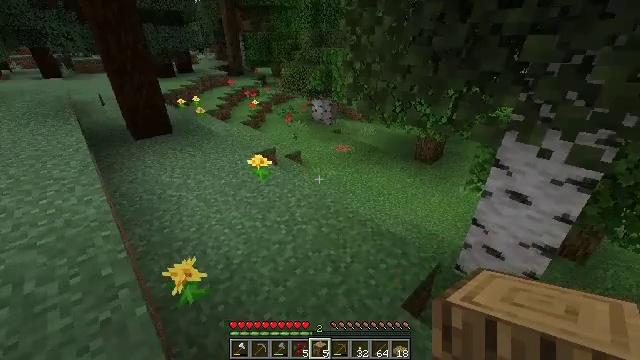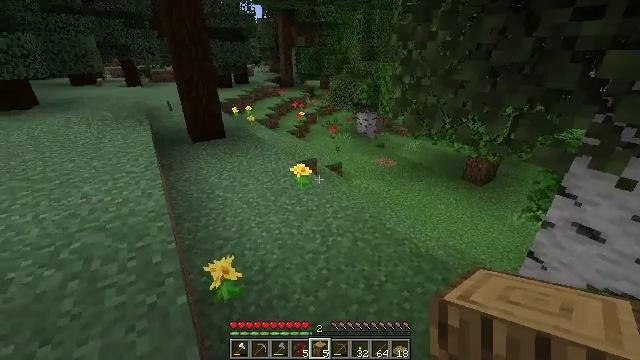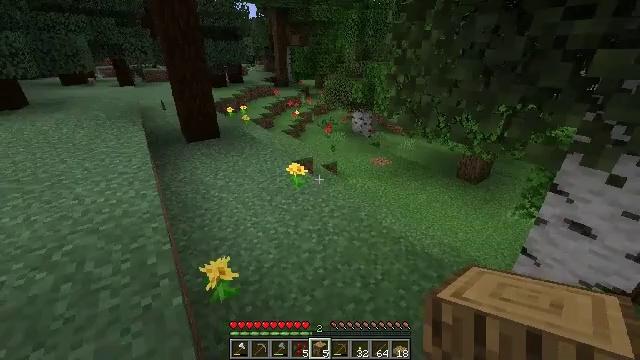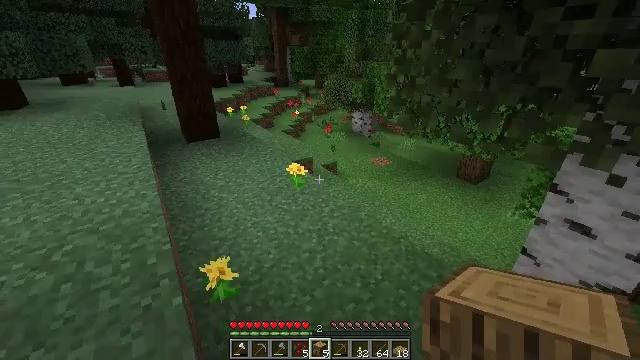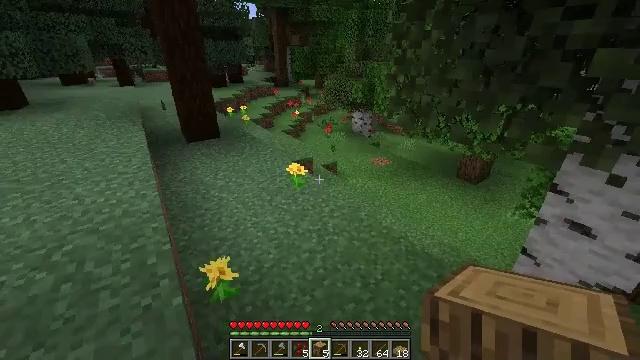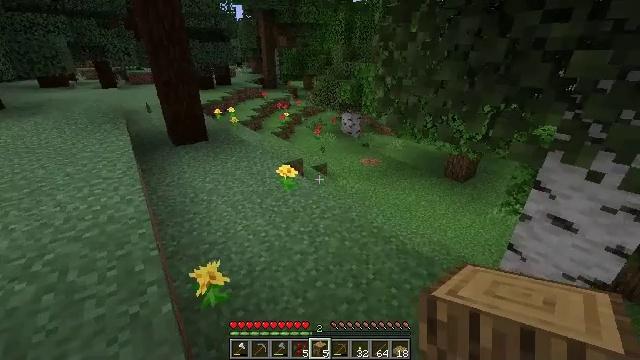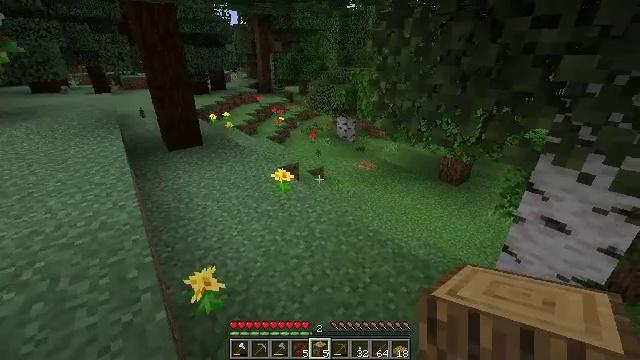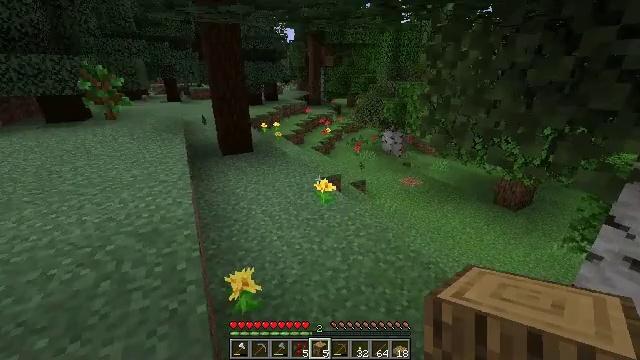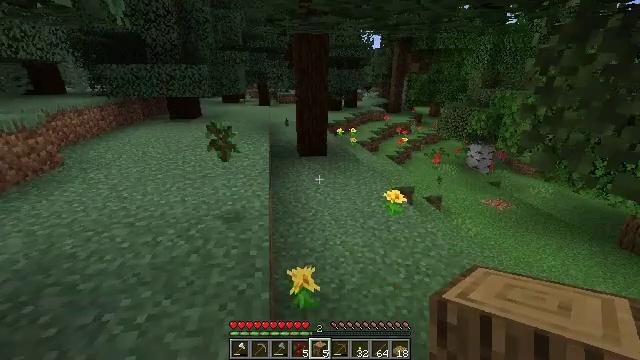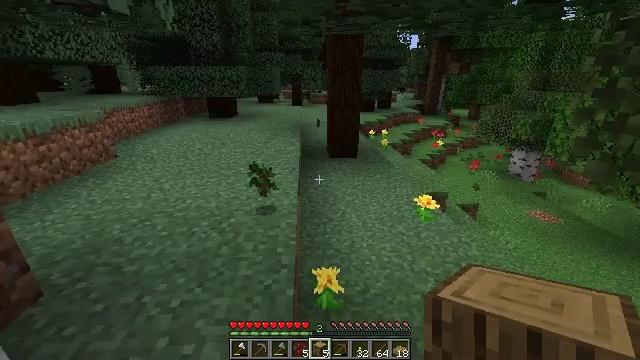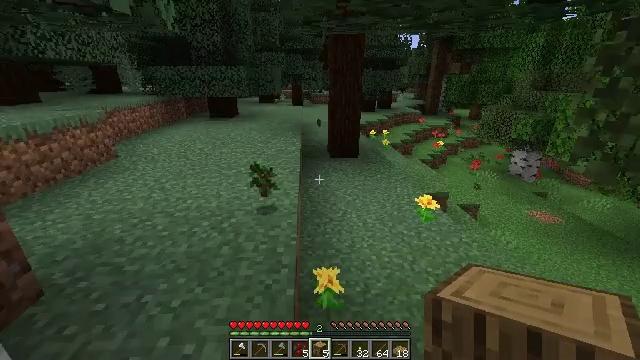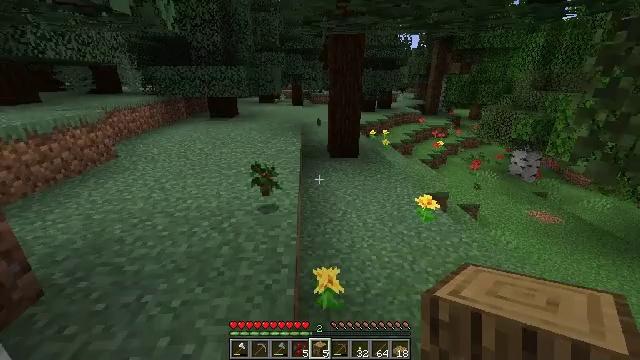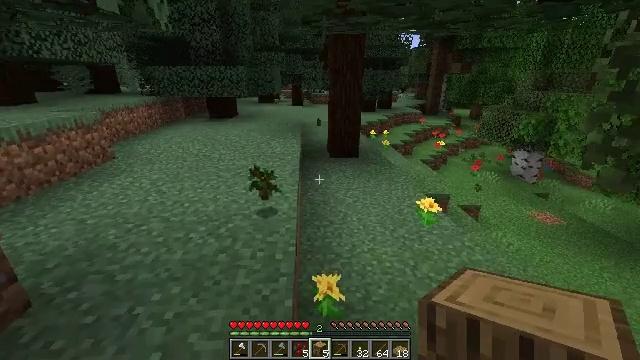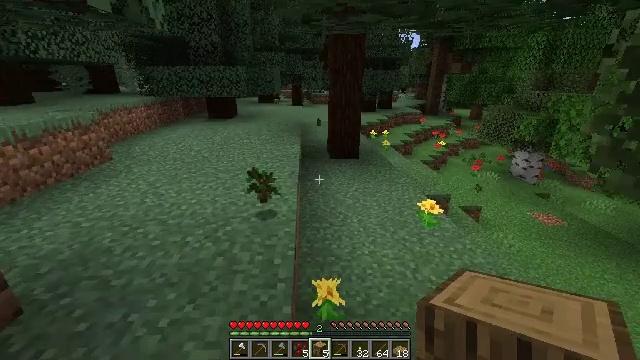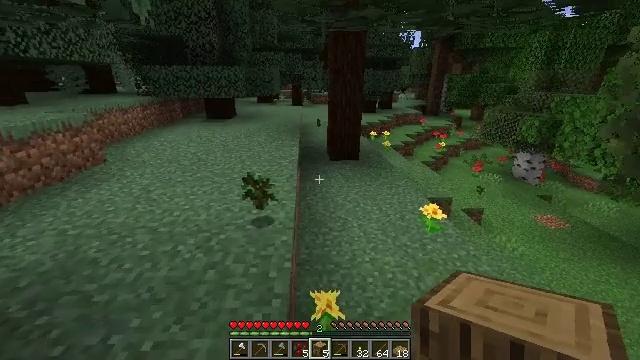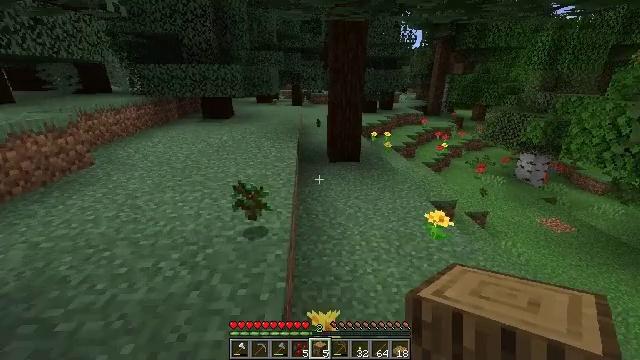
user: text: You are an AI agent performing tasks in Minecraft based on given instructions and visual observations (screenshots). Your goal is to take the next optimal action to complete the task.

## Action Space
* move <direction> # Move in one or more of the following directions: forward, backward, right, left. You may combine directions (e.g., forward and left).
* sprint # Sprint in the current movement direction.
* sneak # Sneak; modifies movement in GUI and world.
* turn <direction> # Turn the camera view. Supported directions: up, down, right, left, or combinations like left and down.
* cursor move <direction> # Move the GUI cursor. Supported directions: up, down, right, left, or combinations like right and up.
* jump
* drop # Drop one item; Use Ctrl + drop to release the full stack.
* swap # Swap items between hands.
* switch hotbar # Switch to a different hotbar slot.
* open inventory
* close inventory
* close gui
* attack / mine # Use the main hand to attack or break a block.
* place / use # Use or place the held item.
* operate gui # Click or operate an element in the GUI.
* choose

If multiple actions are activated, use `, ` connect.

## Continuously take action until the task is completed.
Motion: motion action
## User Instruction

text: Kill mobs.
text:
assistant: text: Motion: turn left and up
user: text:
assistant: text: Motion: turn right
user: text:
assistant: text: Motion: no_op
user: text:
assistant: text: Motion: no_op
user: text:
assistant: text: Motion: turn right
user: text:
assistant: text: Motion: turn right
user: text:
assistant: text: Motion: turn left and up
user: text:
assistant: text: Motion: turn left and up
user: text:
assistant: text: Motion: turn left
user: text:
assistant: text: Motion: no_op
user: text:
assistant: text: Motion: no_op
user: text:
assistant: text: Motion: move forward
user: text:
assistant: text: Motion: move forward
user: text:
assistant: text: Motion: move forward
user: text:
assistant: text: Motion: move forward
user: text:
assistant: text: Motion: move forward
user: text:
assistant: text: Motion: move forward
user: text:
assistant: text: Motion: move forward
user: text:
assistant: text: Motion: move forward
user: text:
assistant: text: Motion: move forward
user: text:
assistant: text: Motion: move forward
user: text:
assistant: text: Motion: move forward
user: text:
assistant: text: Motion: move forward
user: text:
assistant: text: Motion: move forward, turn left
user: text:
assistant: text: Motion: move forward, turn left
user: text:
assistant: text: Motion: move forward, turn left
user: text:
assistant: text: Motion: move forward
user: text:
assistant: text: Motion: move forward
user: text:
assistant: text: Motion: move forward
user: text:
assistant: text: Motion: move forward